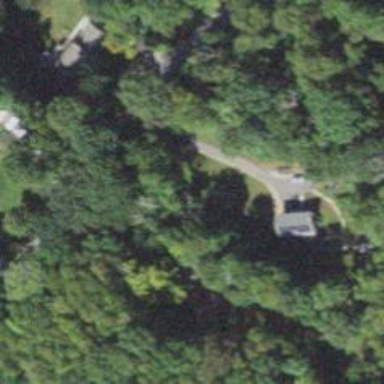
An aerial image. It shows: Residential driveway.